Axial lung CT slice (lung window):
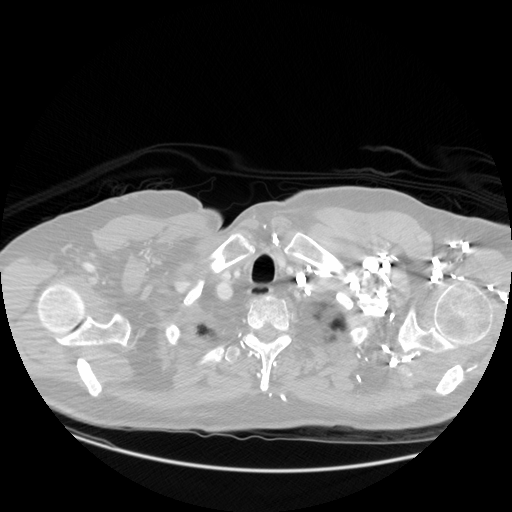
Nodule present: no